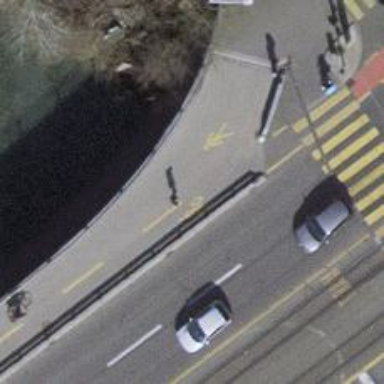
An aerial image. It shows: Asphalt bridge for both cyclists and pedestrians.